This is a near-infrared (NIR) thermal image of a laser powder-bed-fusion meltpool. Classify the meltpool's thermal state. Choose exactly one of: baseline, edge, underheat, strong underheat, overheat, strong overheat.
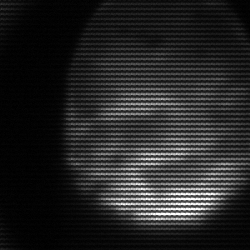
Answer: edge